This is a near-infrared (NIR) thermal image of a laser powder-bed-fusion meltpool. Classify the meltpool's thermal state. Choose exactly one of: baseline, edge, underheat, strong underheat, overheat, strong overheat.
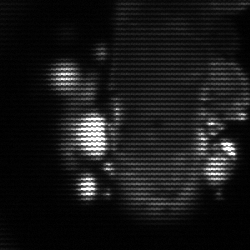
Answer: strong underheat